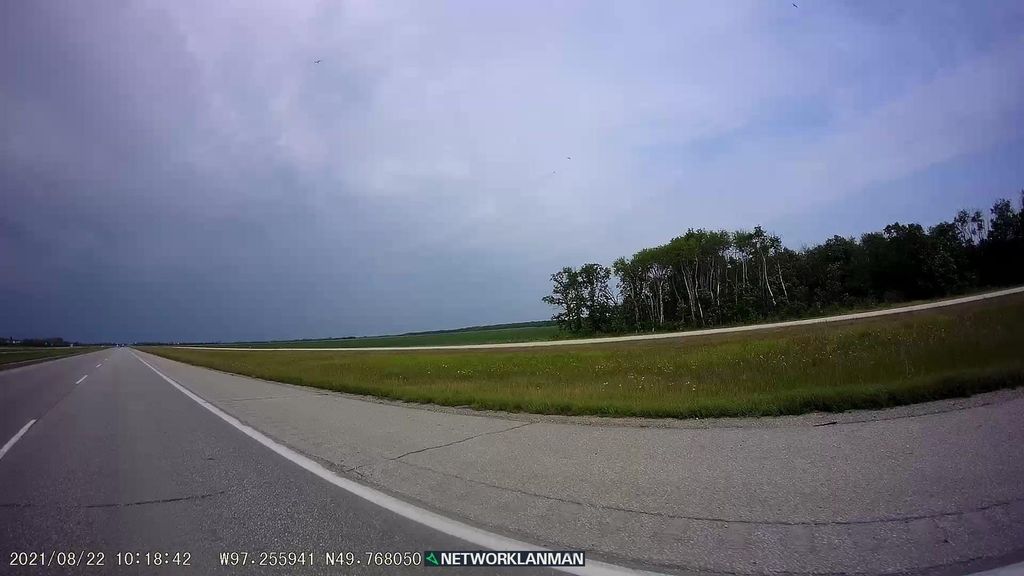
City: winnipeg